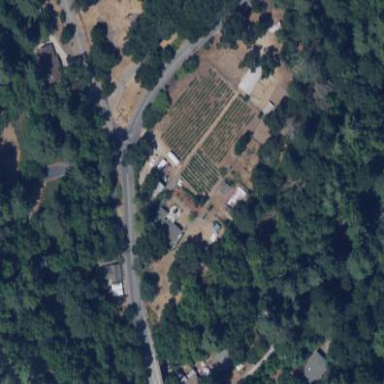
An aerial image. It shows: Orchard.